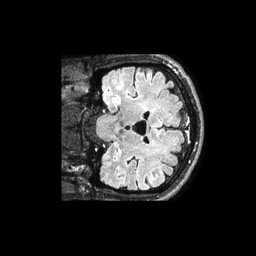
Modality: FLAIR
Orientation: coronal
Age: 59
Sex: male
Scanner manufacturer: philips
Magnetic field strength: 3 T
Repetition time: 4.8 s
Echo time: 0.34 s